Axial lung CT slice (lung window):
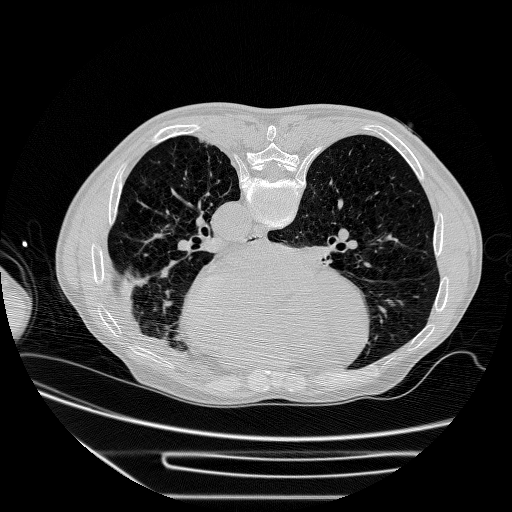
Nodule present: no